What has changed from the first image to the second?
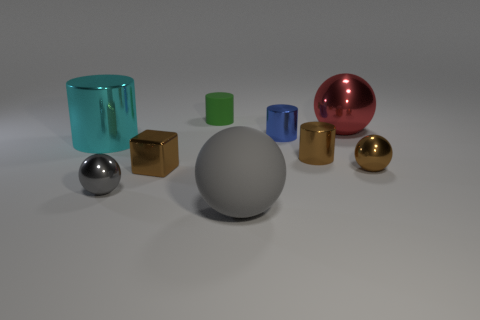
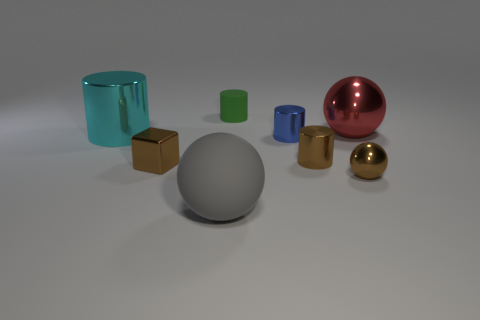
the small gray metal ball to the left of the small brown cube has disappeared
the small gray object has disappeared
the small gray metallic sphere that is left of the big gray matte thing is gone